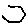
Label: hexagon